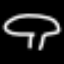
Label: mushroom